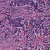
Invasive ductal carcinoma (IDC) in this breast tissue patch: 1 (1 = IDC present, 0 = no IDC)